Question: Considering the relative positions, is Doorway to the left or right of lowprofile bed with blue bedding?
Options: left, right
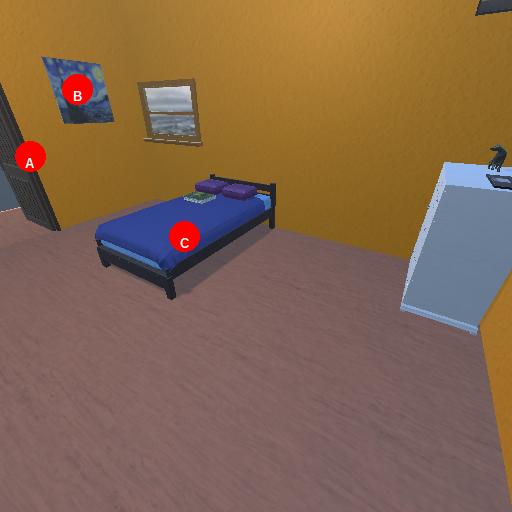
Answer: left